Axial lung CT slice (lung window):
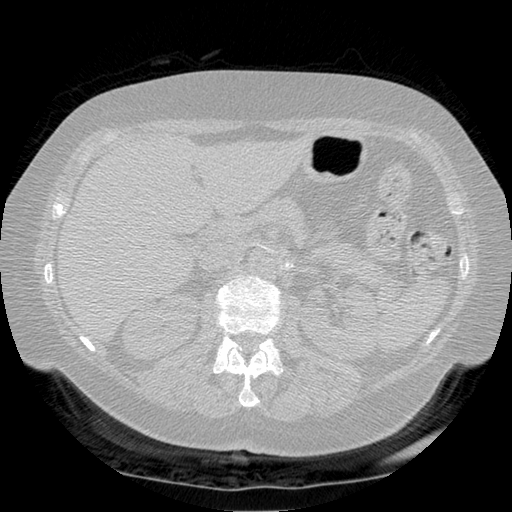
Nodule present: no